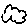
Label: cloud